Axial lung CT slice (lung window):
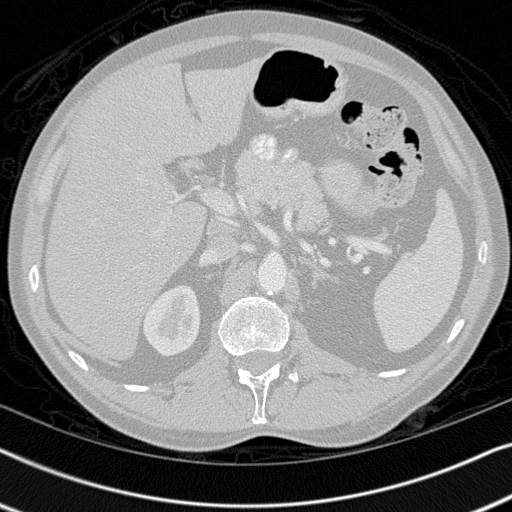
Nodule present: no